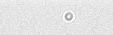
Label: camera_spot